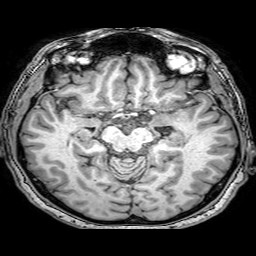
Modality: T1w
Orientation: coronal
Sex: male
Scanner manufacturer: philips
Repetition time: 0.008364 s
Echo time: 0.0039 s